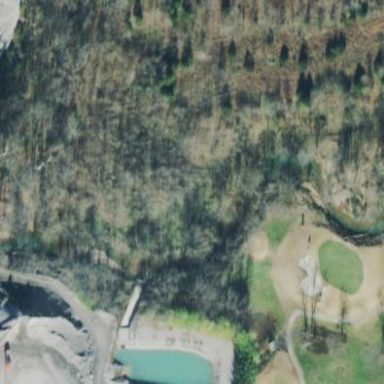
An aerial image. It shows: Picturesque scene of golf course with lateral water hazard.